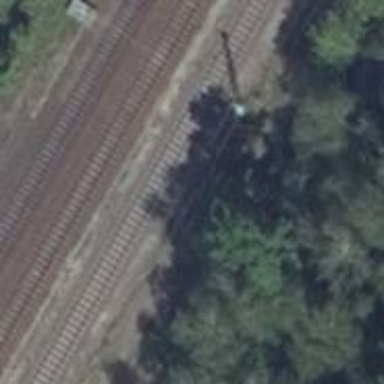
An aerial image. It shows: Site related to the railway.